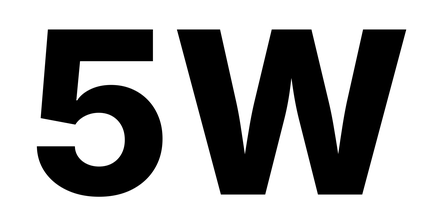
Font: Inter_ExtraBold